Interaction volume radius: 5 \u00c5
Interaction volume height: 35 \u00c5
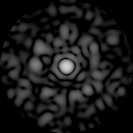
Disorder parameter: 0.8085